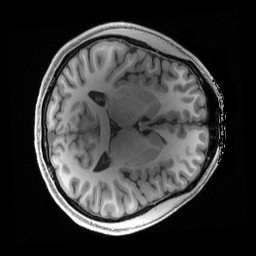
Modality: T1w
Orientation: axial
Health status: healthy
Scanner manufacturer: siemens
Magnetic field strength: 3 T
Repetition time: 2.4 s
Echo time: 0.00222 s